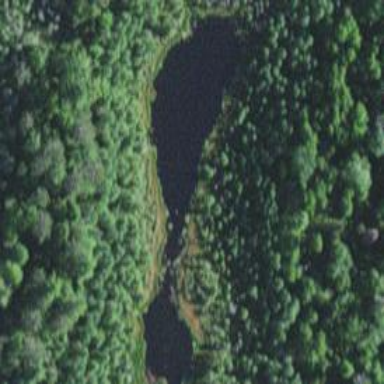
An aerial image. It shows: Pond with natural water.